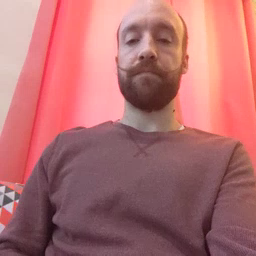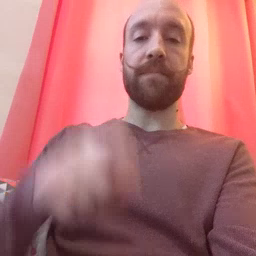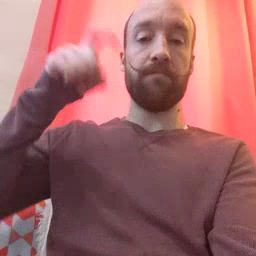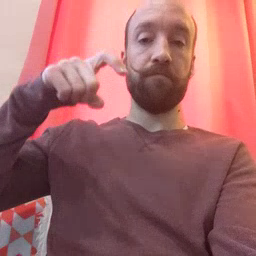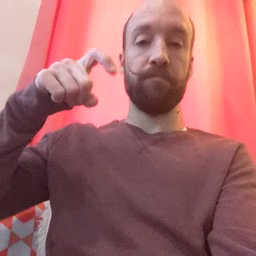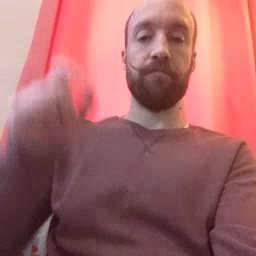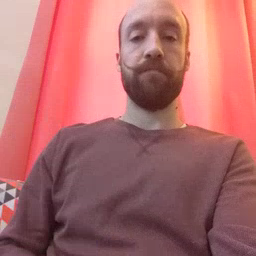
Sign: time